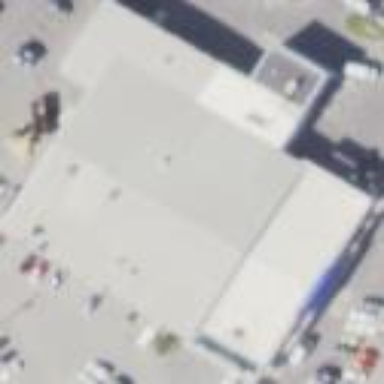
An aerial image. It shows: Building that houses car shop.